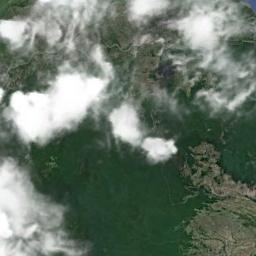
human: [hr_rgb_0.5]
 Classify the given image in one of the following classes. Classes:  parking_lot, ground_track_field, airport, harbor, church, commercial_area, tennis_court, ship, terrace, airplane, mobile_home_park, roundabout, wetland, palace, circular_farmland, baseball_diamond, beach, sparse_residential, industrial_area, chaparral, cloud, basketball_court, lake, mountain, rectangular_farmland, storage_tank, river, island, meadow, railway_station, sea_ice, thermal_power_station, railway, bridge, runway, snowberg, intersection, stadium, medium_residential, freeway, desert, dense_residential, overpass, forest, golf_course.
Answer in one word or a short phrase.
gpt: cloud